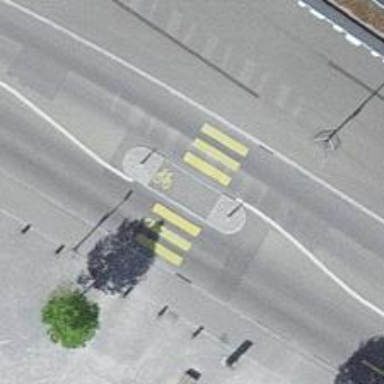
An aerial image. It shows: Pedestrian road.